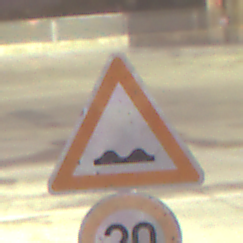
Verkehrszeichen: UnebeneFahrbahn
Zusatzzeichen unten: Geschwindigkeit20
Umgebung: Outdoor, Urban
Tageszeit: SunriseSunset
Wetter: PartlyCloudy
Licht: Artificial
Jahreszeit: NotSpecified
Kontrast: HighContrast